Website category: jobs
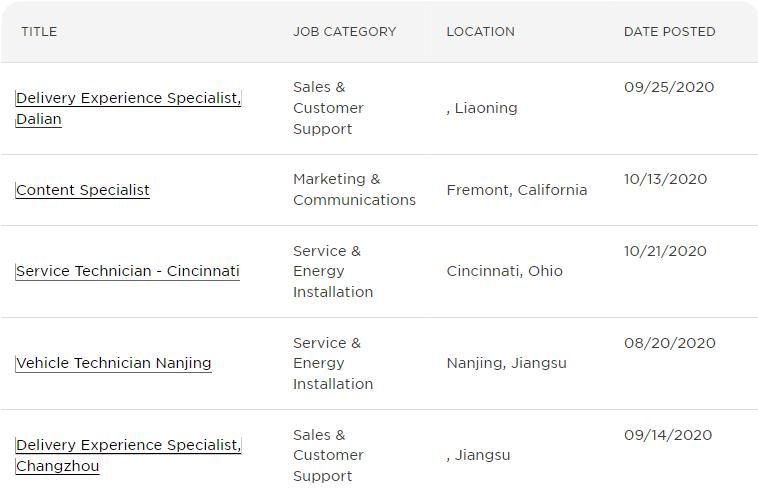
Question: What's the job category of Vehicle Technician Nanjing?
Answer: Service & Energy Installation

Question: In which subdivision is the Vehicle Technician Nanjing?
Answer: Service & Energy Installation

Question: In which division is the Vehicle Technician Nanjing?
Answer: Service & Energy Installation

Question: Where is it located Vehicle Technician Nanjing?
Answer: Service & Energy Installation

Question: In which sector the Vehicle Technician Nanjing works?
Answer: Service & Energy Installation

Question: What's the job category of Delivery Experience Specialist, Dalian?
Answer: Sales & Customer Support

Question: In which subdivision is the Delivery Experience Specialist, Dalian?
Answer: Sales & Customer Support

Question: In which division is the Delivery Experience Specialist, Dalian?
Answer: Sales & Customer Support

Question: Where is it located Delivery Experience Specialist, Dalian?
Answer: Sales & Customer Support

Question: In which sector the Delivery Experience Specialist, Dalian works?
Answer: Sales & Customer Support

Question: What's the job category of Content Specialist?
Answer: Marketing & Communications

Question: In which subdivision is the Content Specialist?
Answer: Marketing & Communications

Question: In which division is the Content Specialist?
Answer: Marketing & Communications

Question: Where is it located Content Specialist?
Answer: Marketing & Communications

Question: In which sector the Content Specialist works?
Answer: Marketing & Communications

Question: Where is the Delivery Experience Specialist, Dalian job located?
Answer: , Liaoning

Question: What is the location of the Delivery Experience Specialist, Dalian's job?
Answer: , Liaoning

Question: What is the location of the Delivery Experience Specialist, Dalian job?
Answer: , Liaoning

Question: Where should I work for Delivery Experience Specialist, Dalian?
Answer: , Liaoning

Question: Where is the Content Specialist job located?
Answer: Fremont, California

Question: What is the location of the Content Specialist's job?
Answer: Fremont, California

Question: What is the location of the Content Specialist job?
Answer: Fremont, California

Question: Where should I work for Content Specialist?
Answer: Fremont, California

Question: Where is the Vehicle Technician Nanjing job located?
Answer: Nanjing, Jiangsu

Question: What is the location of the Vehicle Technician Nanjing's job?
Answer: Nanjing, Jiangsu

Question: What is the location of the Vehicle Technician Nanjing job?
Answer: Nanjing, Jiangsu

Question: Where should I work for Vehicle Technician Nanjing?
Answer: Nanjing, Jiangsu

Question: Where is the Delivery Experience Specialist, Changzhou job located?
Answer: , Jiangsu

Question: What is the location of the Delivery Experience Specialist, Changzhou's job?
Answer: , Jiangsu

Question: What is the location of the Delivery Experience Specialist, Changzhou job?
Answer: , Jiangsu

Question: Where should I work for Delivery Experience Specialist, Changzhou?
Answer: , Jiangsu

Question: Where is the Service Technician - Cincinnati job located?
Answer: Cincinnati, Ohio

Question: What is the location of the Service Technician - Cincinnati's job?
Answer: Cincinnati, Ohio

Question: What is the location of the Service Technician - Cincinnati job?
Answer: Cincinnati, Ohio

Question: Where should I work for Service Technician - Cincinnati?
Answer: Cincinnati, Ohio

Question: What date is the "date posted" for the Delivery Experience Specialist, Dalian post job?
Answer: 09/25/2020

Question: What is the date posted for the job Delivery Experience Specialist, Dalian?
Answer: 09/25/2020

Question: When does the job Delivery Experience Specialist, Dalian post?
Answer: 09/25/2020

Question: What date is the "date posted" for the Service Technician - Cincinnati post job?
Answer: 10/21/2020

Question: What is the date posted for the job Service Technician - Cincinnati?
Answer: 10/21/2020

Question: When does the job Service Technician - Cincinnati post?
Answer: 10/21/2020

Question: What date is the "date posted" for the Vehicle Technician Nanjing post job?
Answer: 08/20/2020

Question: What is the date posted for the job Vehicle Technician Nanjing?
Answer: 08/20/2020

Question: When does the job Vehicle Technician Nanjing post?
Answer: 08/20/2020

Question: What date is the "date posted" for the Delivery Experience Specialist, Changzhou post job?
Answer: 09/14/2020

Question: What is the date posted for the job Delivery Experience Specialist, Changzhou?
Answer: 09/14/2020

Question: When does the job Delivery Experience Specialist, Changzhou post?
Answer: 09/14/2020

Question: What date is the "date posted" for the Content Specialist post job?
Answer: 10/13/2020

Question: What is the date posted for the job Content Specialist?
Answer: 10/13/2020

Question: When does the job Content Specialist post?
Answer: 10/13/2020

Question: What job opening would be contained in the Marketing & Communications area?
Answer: Content Specialist

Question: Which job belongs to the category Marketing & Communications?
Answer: Content Specialist

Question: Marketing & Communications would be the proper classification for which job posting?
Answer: Content Specialist

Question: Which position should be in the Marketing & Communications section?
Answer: Content Specialist

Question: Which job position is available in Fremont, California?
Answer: Content Specialist

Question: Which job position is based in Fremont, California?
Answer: Content Specialist

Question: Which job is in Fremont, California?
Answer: Content Specialist

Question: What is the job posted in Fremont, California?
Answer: Content Specialist

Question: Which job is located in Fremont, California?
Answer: Content Specialist

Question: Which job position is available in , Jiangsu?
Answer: Delivery Experience Specialist, Changzhou

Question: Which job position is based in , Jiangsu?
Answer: Delivery Experience Specialist, Changzhou

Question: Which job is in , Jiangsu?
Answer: Delivery Experience Specialist, Changzhou

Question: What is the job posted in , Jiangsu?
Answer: Delivery Experience Specialist, Changzhou

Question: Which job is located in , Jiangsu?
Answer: Delivery Experience Specialist, Changzhou